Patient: sex M, age 55
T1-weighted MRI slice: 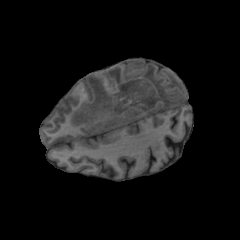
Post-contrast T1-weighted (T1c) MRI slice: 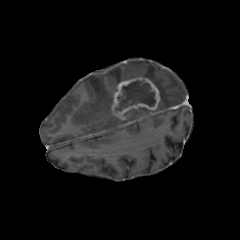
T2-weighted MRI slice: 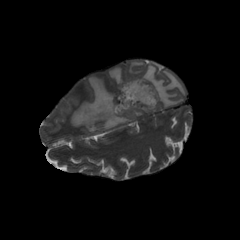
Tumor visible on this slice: yes
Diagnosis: Glioblastoma, IDH-wildtype
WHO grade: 4